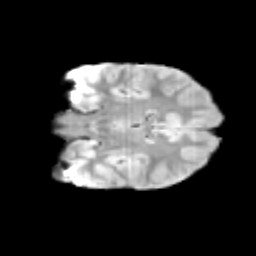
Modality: T2w
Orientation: coronal
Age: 9
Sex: female
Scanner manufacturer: siemens
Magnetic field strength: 3 T
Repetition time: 3.8 s
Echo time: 0.07 s